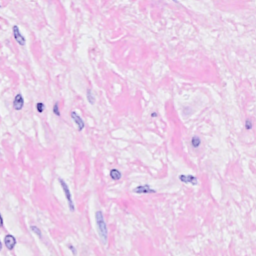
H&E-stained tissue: Breast